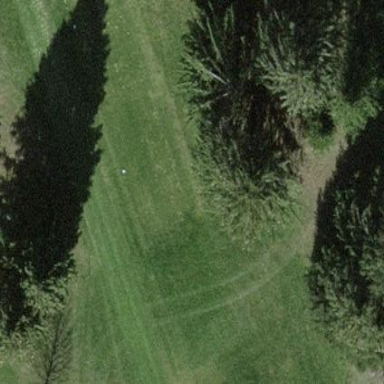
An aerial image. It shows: Golf tee on grassy land.